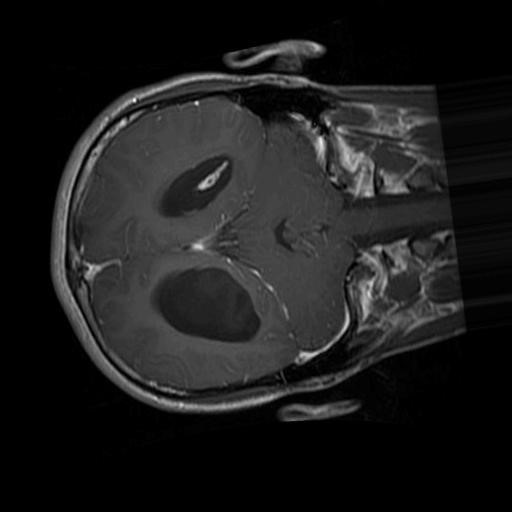
Label: brain_glioma